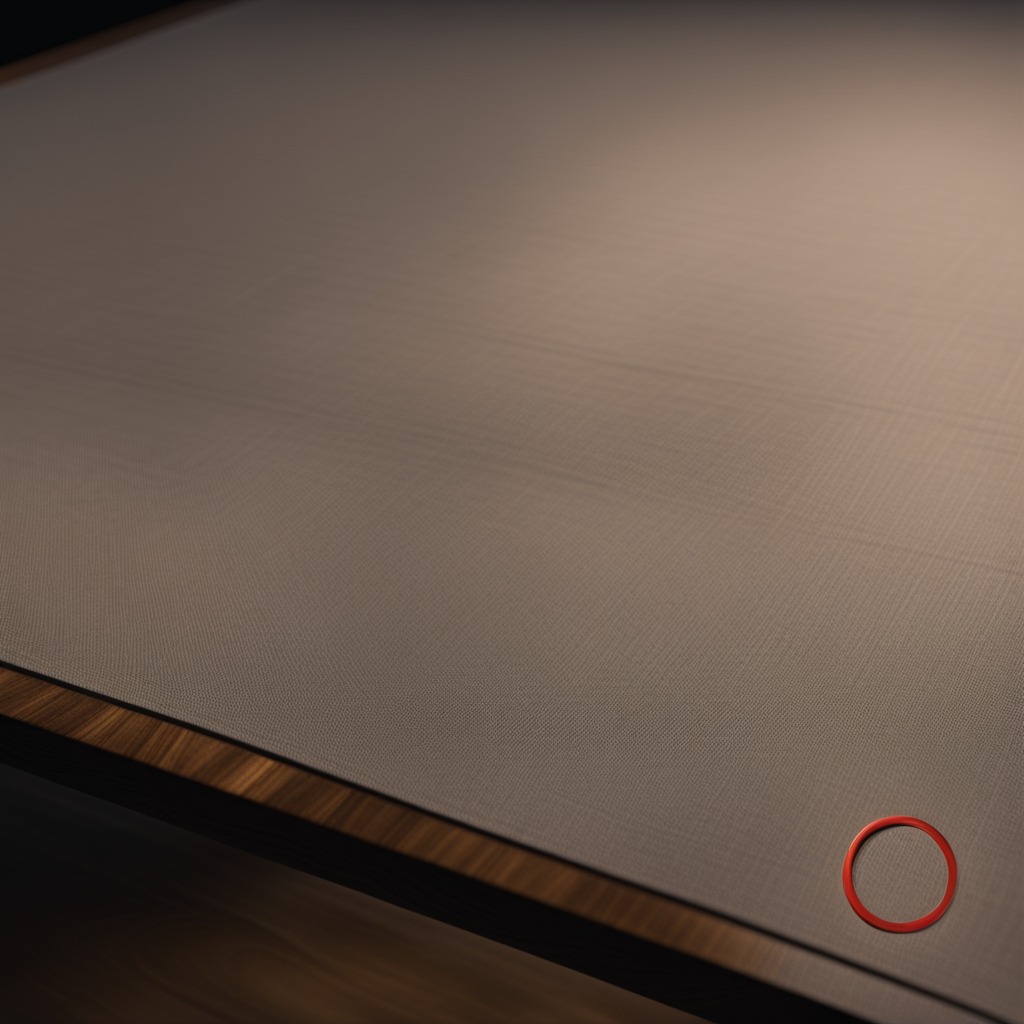
A rubber O-ring lies on the wooden table.